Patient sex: F
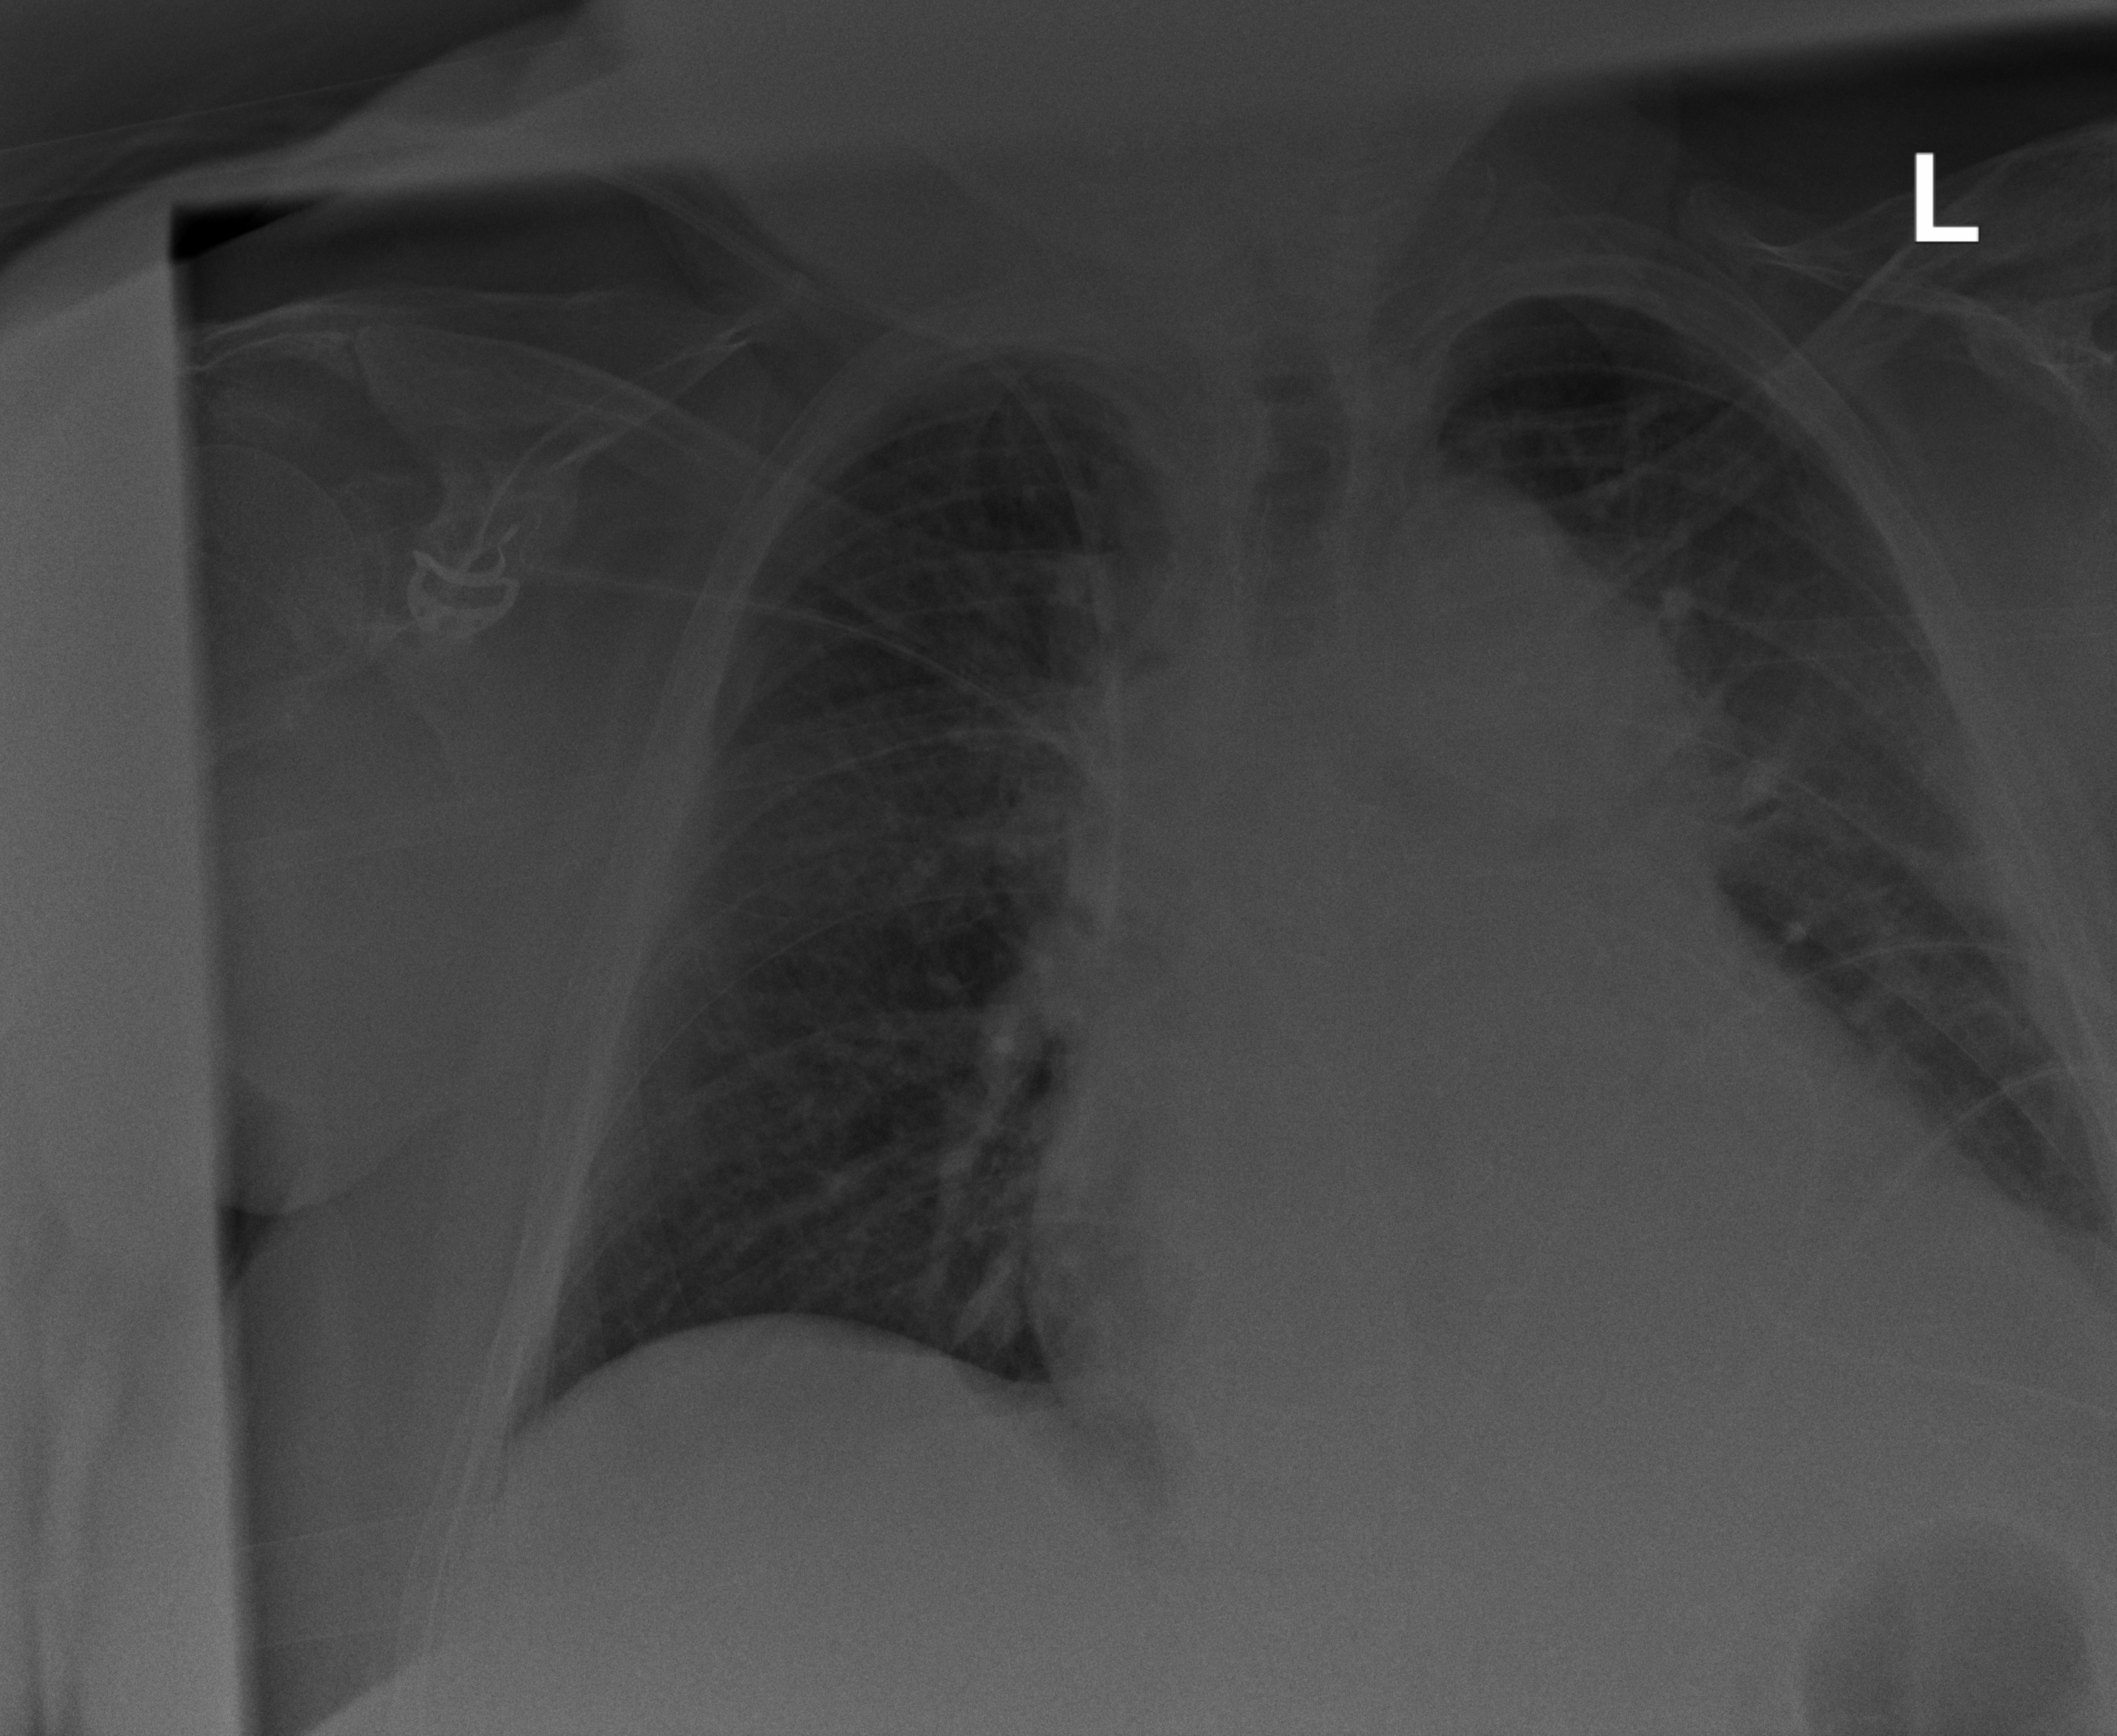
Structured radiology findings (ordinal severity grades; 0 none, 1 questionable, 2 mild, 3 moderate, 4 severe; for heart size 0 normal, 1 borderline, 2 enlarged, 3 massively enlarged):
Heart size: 2
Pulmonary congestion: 2
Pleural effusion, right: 0
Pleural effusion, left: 0
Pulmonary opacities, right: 0
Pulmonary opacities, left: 0
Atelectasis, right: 0
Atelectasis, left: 2